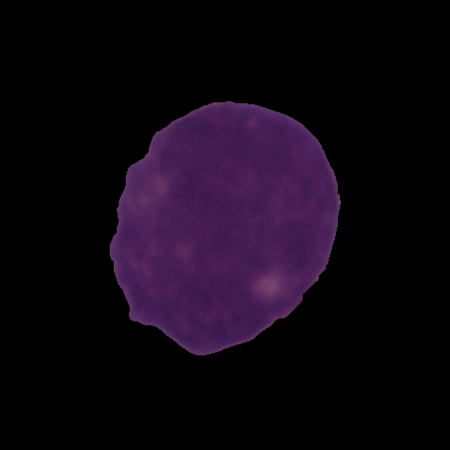
Label: cancer